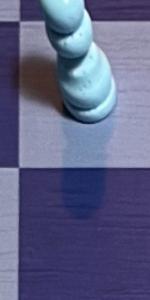
Label: Empty